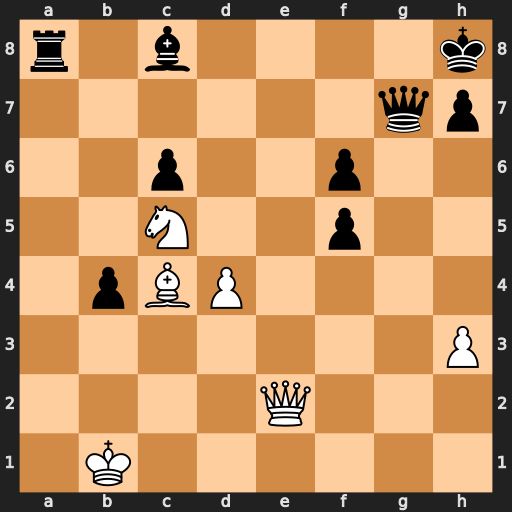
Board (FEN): r1b4k/6qp/2p2p2/2N2p2/1pBP4/7P/4Q3/1K6
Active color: w
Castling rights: -
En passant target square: -
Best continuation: Qe8+ Qf8 Qxf8#